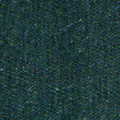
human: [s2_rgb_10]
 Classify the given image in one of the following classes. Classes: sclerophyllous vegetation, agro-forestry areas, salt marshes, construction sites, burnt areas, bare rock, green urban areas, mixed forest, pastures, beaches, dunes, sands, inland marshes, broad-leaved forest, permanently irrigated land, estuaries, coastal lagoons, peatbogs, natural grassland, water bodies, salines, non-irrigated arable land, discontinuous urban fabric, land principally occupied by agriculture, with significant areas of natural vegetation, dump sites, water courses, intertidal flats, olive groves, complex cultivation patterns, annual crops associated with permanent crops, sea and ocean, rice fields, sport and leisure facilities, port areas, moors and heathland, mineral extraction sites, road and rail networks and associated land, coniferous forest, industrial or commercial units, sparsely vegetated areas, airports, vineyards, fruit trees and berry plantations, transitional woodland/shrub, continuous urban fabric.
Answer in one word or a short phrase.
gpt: sea and ocean